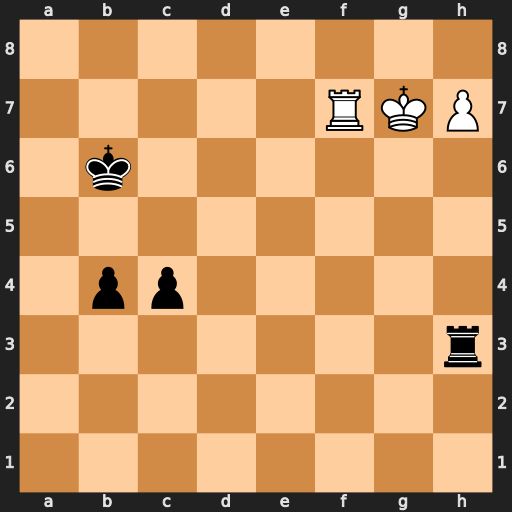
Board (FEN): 8/5RKP/1k6/8/1pp5/7r/8/8
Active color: w
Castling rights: -
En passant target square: -
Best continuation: Rf6+ Kb7 Rh6